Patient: sex M, age 35
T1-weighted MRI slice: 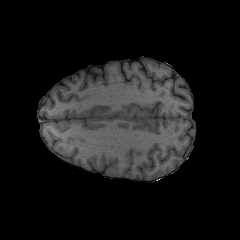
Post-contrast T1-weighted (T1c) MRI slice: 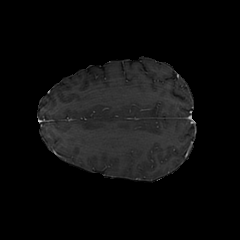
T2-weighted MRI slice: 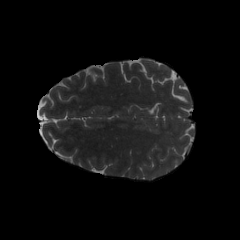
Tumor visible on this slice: no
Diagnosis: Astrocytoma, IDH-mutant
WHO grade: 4